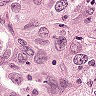
Metastatic tissue present: yes